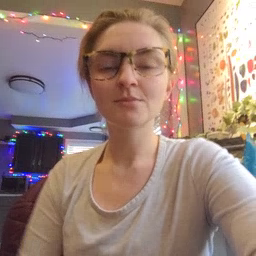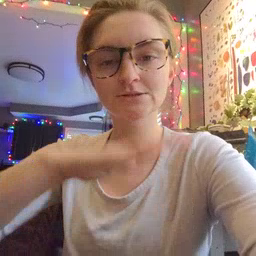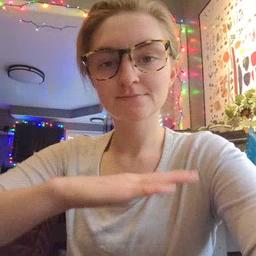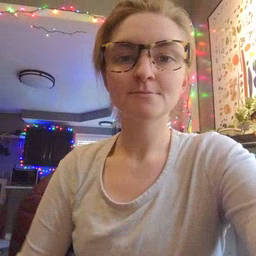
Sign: table